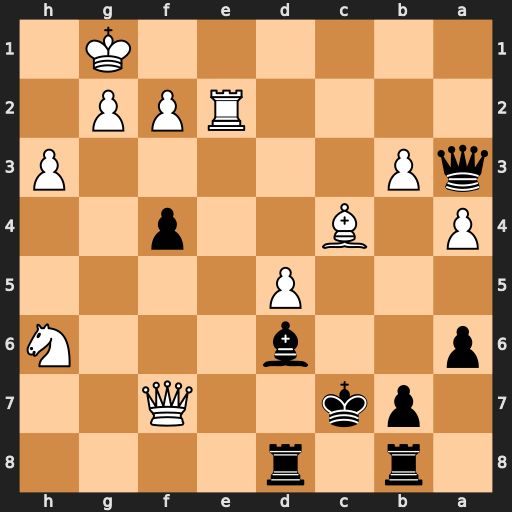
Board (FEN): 1r1r4/1pk2Q2/p2b3N/3P4/P1B2p2/qP5P/4RPP1/6K1
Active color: b
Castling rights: -
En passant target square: -
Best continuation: Rd7 Qe6 Re7